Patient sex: F
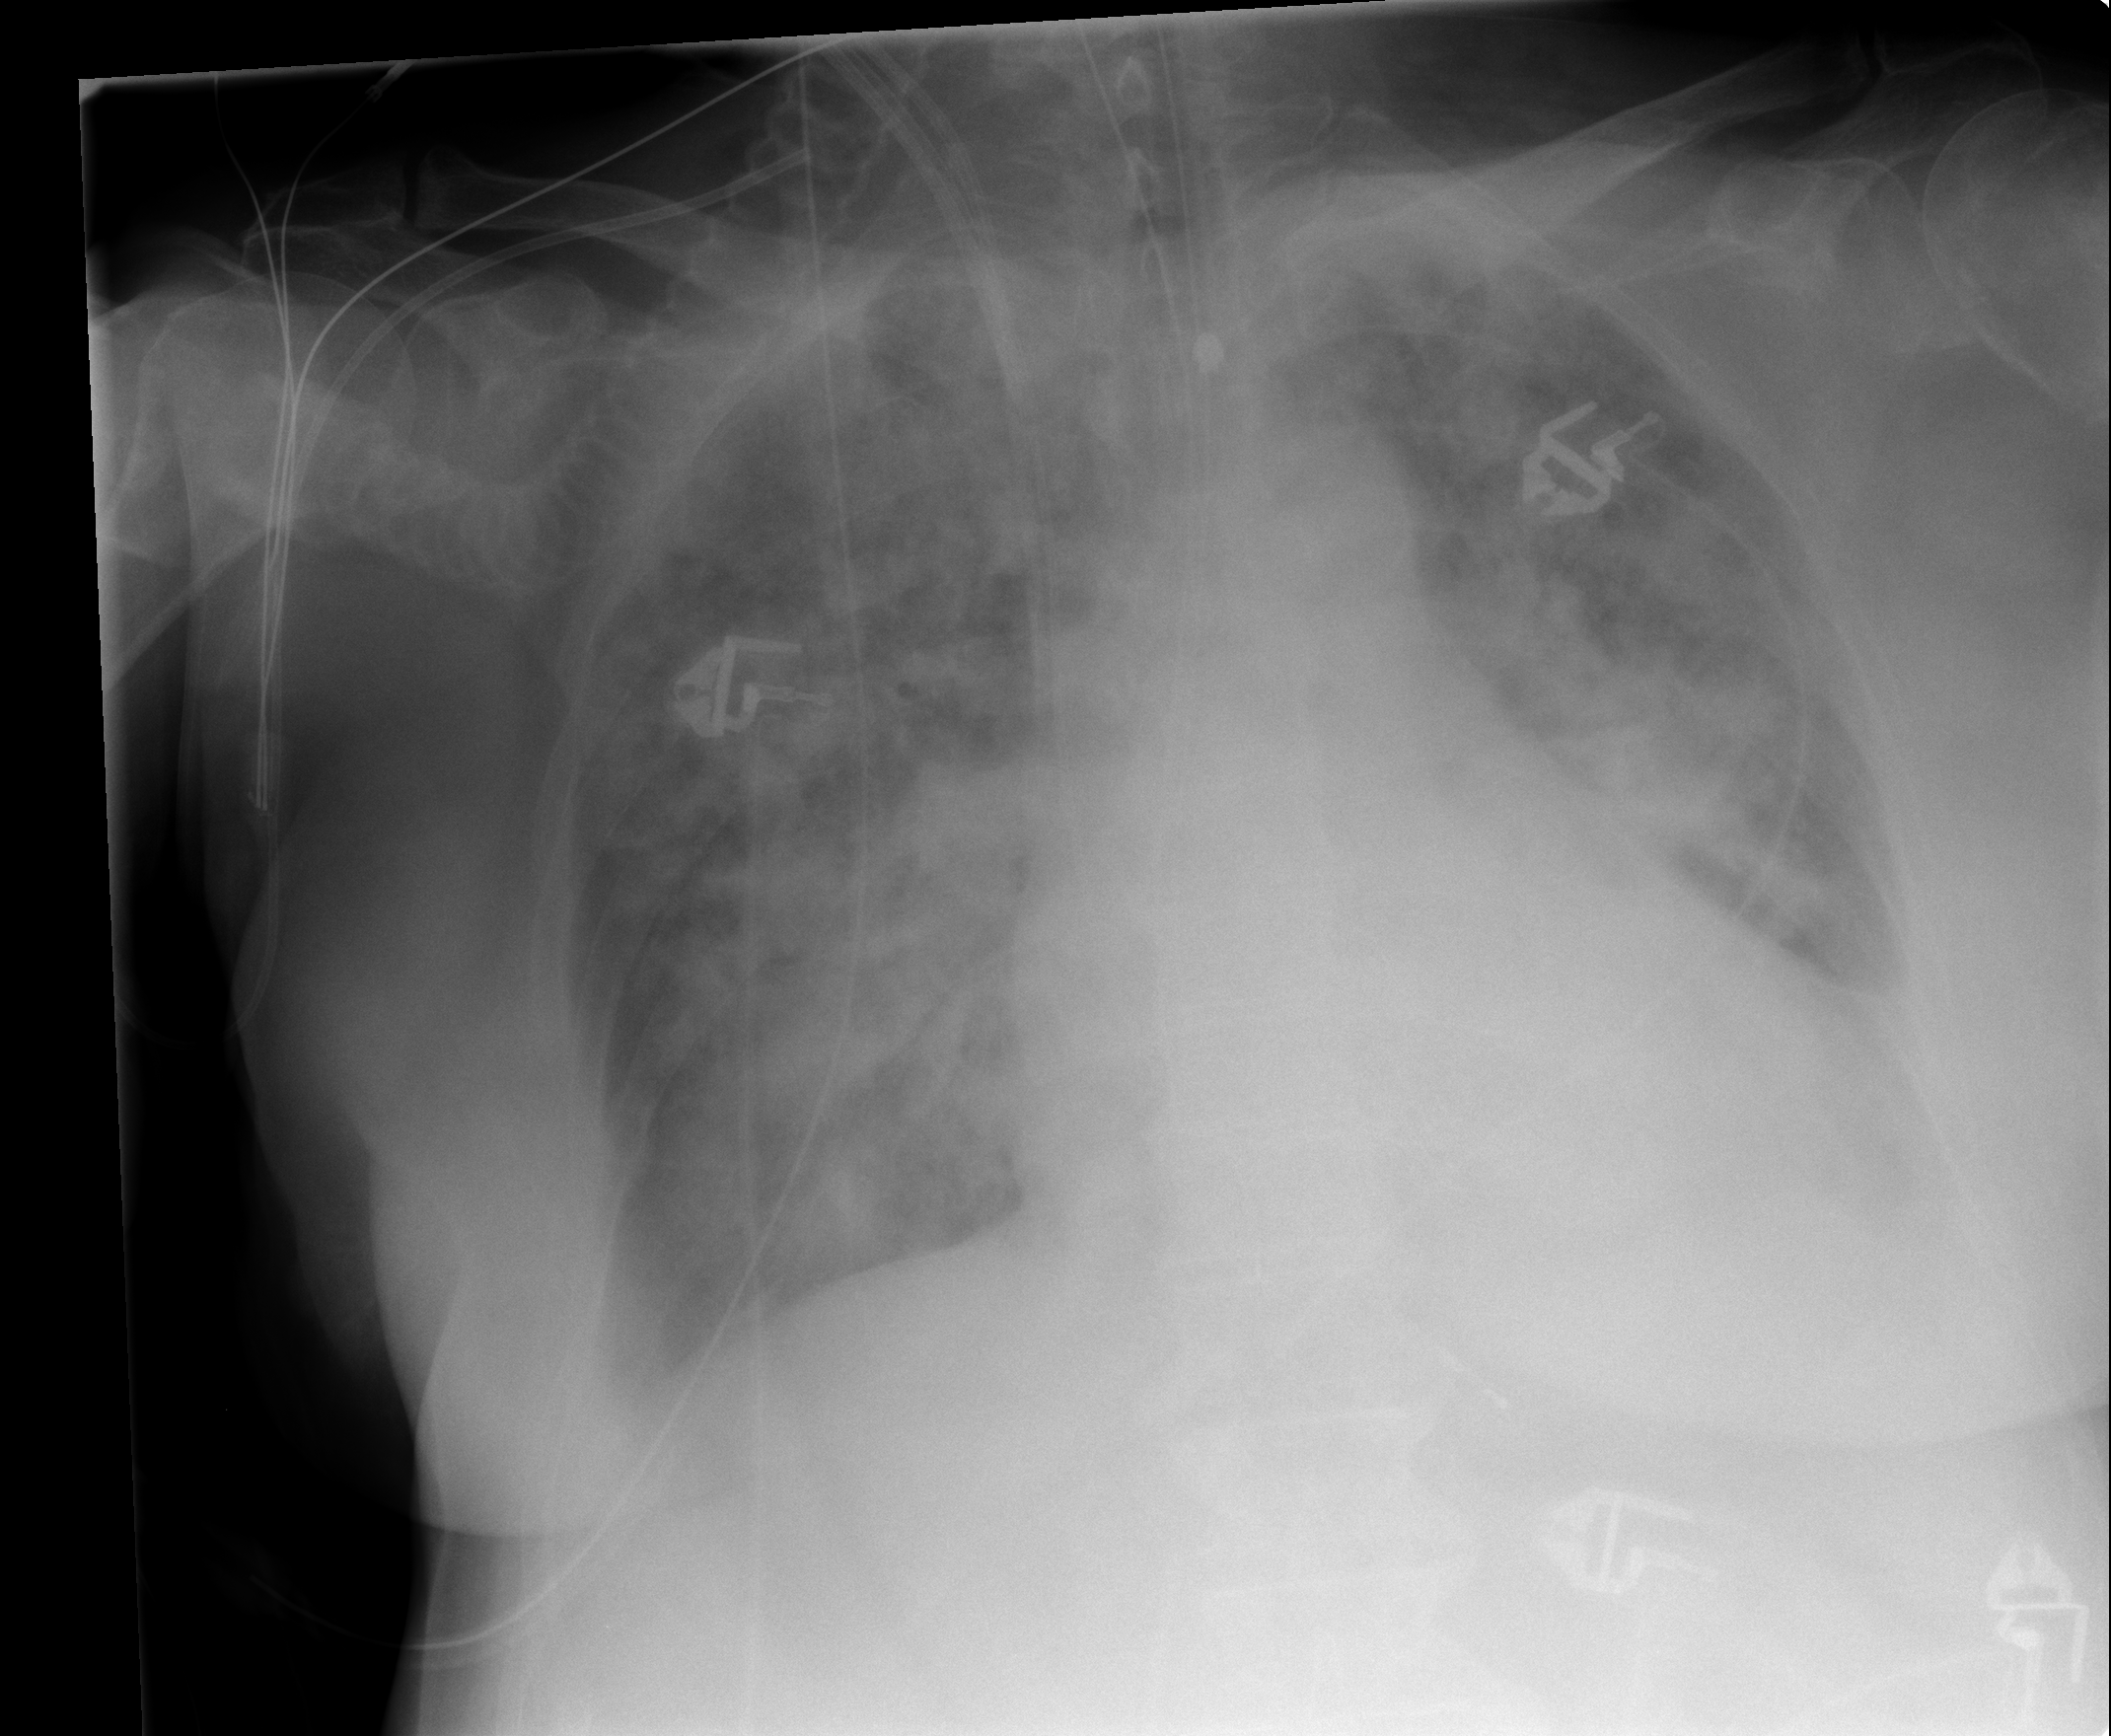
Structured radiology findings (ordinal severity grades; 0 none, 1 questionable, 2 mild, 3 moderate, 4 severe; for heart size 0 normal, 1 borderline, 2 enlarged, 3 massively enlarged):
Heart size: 2
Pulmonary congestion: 3
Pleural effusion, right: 1
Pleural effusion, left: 1
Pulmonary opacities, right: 3
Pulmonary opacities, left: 3
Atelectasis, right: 0
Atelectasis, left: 0